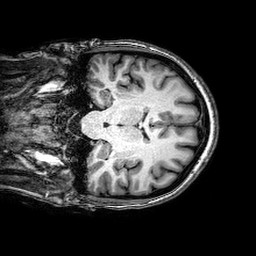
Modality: T1w
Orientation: coronal
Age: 24
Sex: female
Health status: healthy
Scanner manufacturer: philips
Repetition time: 0.008262 s
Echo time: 0.00379 s